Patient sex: F
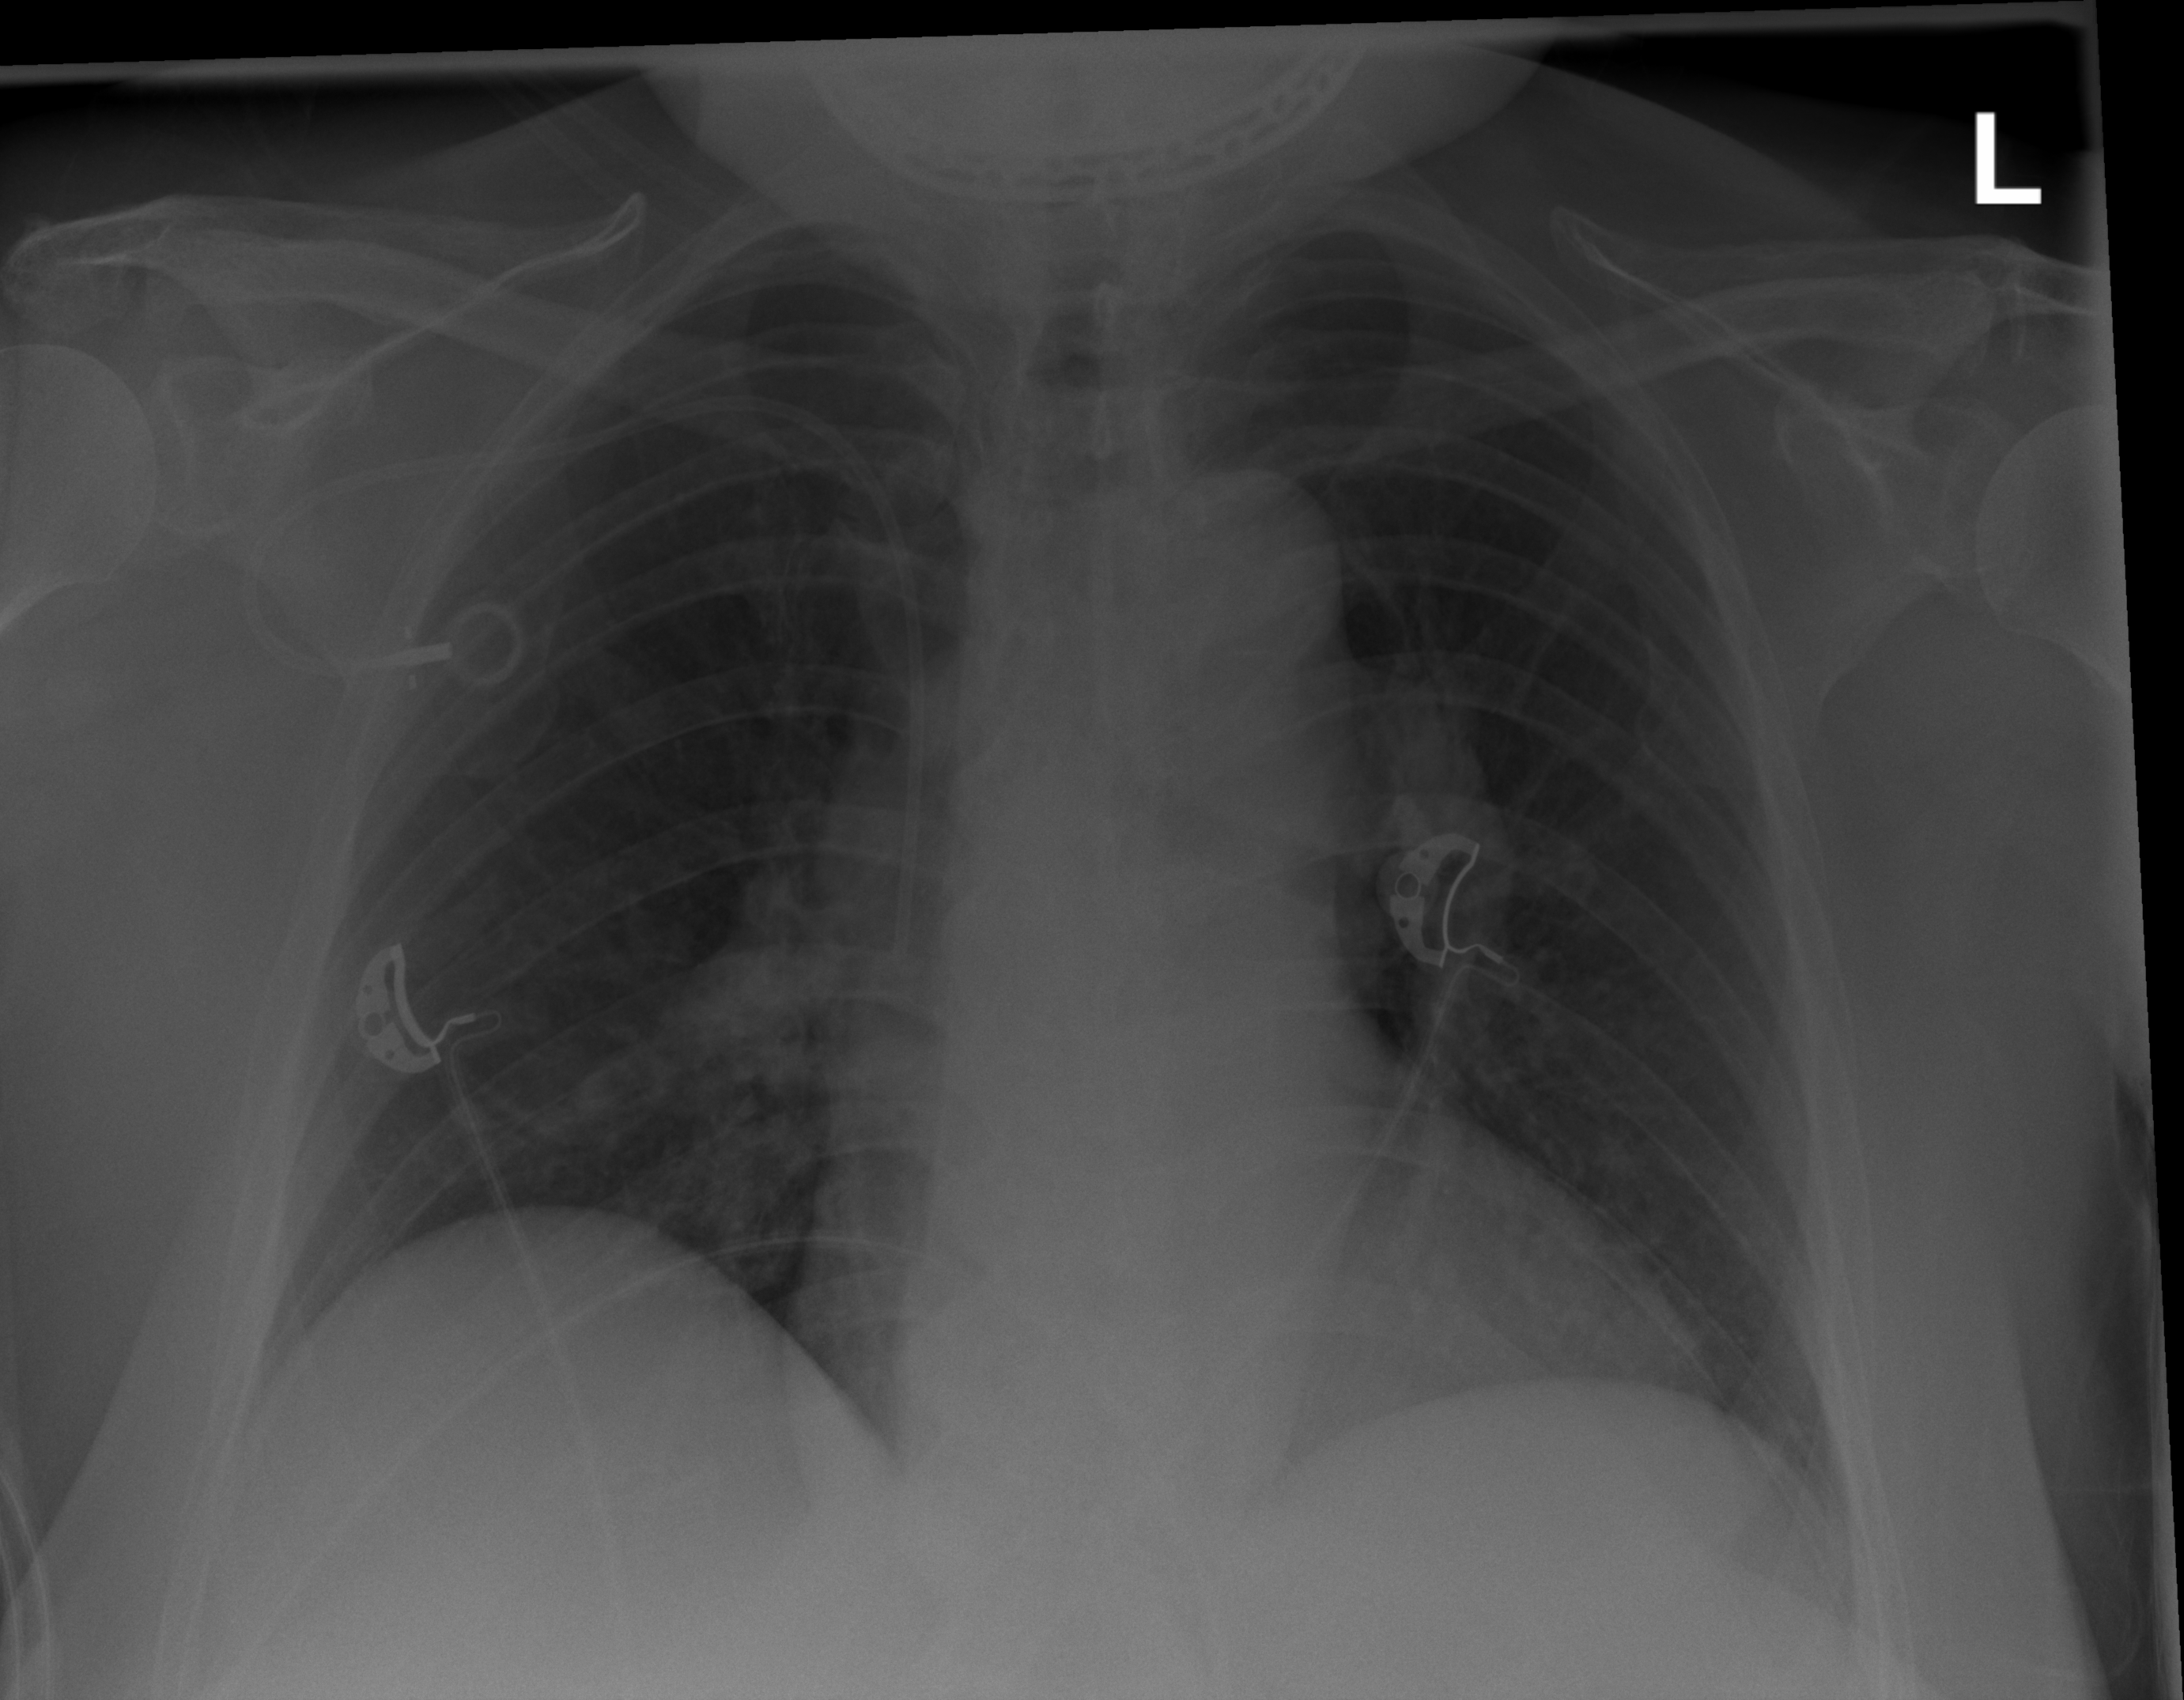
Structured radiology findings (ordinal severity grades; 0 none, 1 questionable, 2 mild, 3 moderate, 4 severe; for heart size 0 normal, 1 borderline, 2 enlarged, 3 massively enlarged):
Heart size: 1
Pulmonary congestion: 0
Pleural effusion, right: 0
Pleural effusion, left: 0
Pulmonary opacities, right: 0
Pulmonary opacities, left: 0
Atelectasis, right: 2
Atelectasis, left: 0